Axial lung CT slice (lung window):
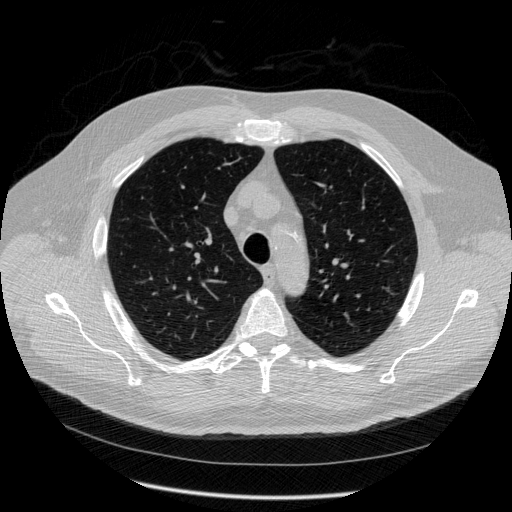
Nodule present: no